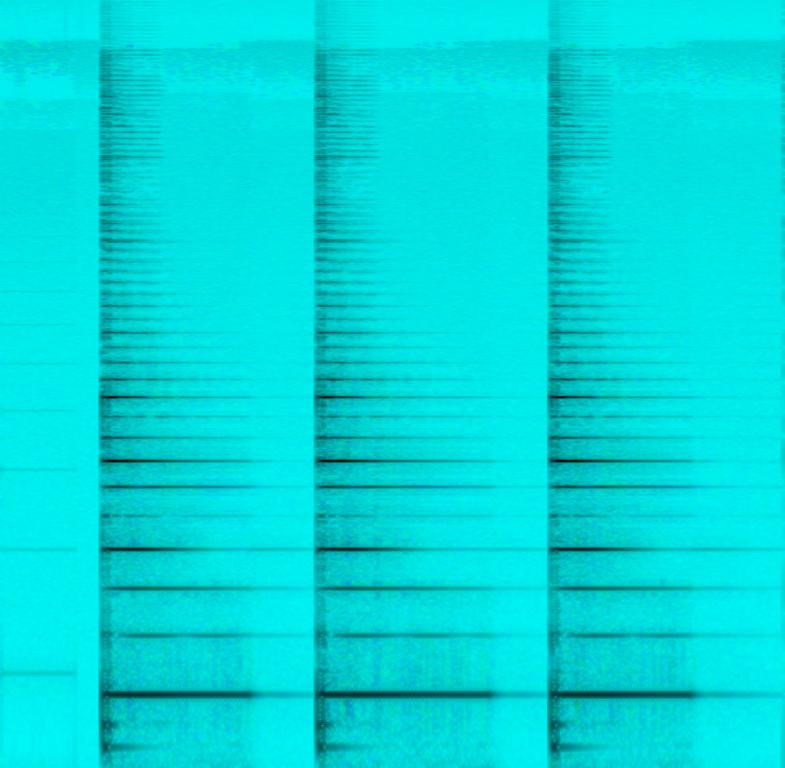
The music is purely instrumental and it features a 12-string acoustic guitar playing the same note over and over. Since it's a 12-string guitar the note can be heard played twice really fast. I guess a better name would be tuning instead of melody, because it sounds as if the guitarist is trying to tune the 2 strings to play the same note together.